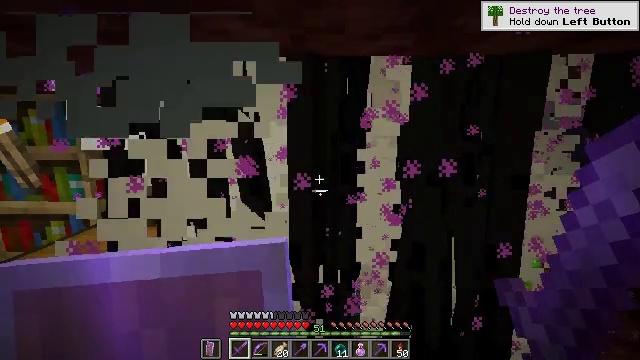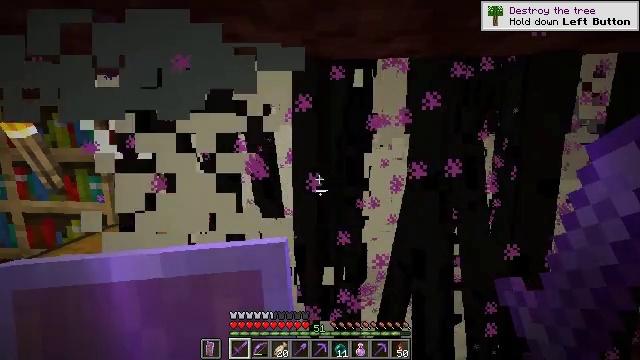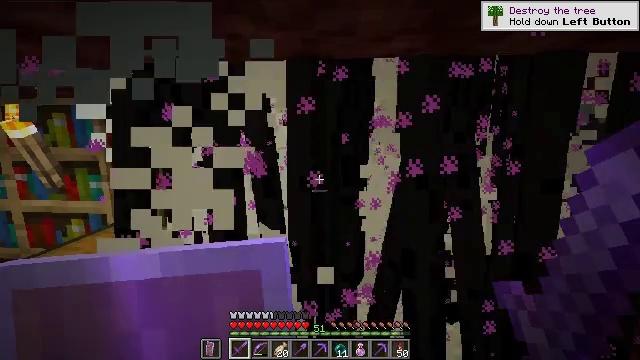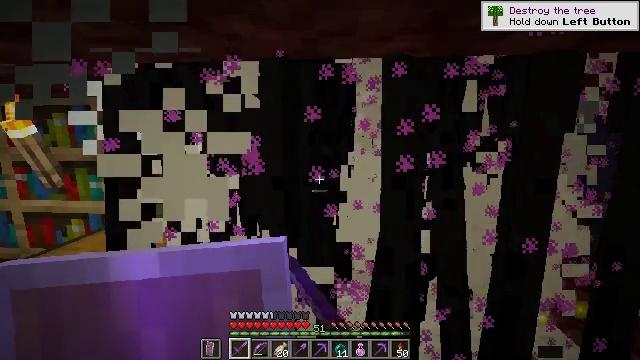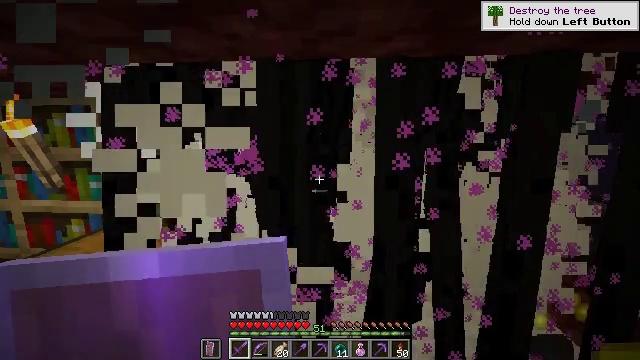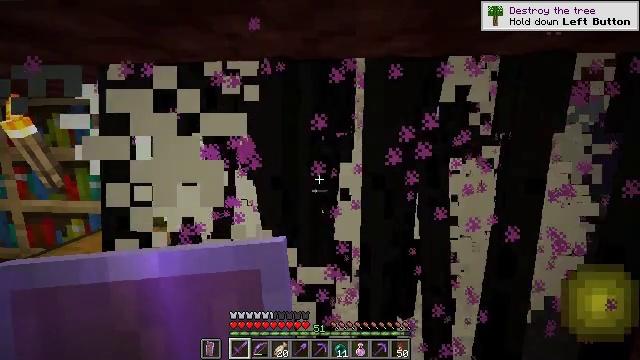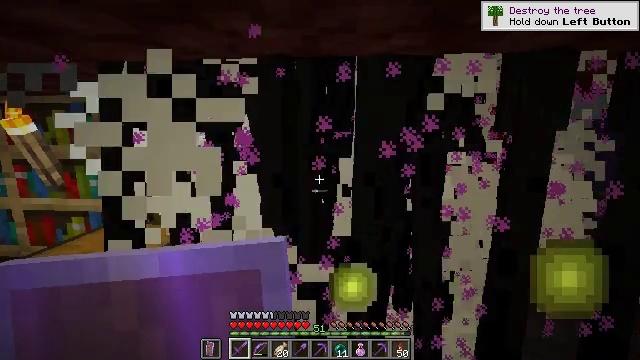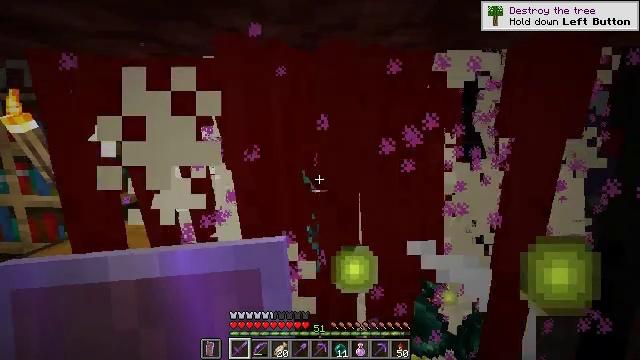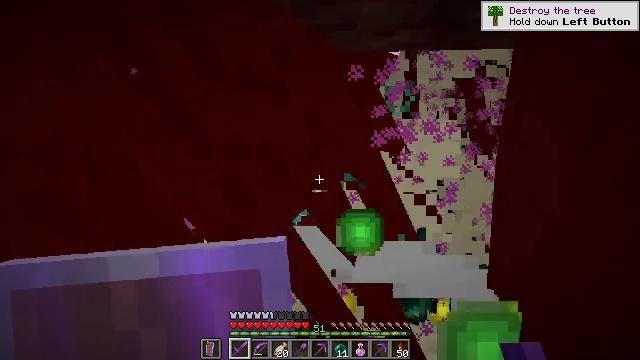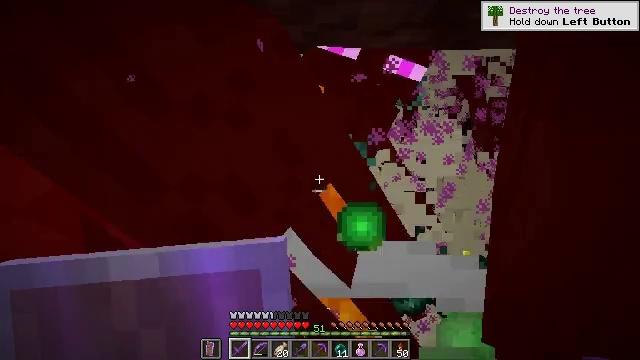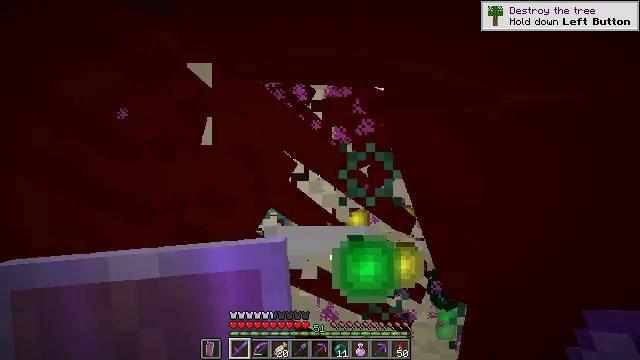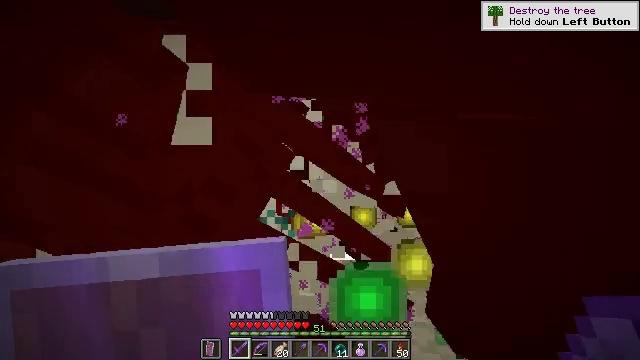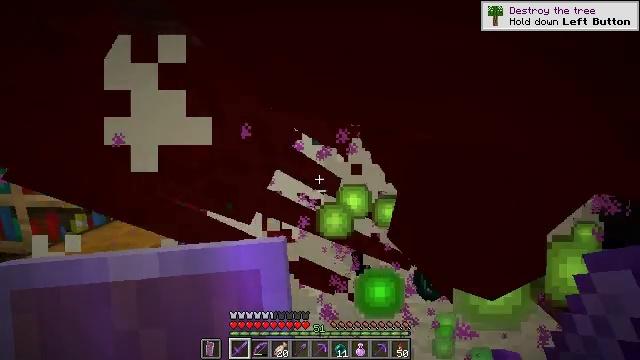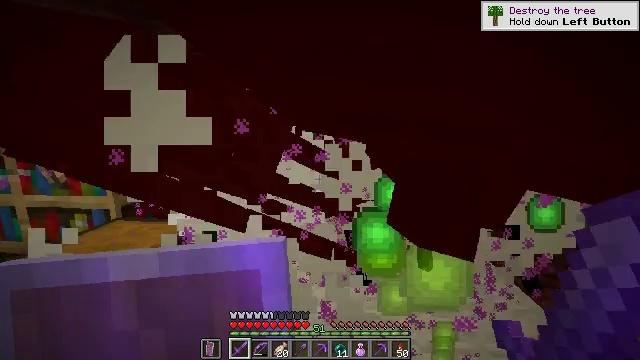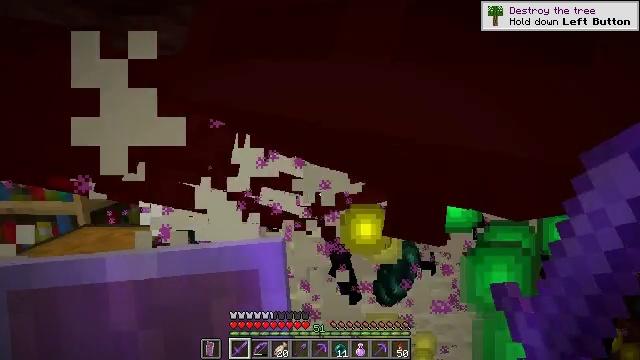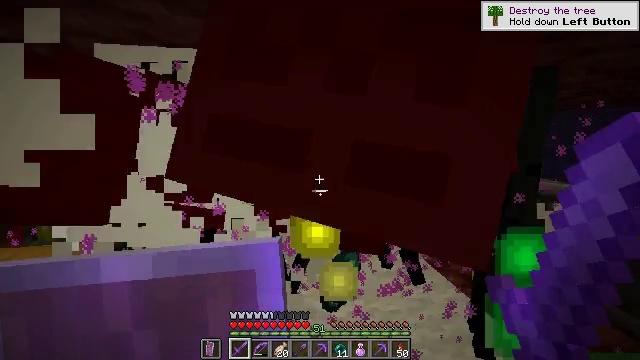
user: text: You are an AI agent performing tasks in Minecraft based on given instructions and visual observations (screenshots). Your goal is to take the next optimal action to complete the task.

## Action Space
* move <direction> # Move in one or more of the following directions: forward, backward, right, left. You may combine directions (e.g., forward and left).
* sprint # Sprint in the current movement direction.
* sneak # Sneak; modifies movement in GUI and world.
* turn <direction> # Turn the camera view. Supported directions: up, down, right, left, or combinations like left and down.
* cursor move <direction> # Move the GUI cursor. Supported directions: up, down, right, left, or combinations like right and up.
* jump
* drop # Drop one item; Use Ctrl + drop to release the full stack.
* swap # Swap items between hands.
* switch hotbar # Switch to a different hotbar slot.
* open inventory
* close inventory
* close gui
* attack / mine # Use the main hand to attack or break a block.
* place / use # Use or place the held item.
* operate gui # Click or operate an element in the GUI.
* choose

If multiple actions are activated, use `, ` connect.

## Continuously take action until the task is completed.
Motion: motion action
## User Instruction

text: Hunt the enderman.
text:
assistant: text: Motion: turn left
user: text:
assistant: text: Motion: attack / mine
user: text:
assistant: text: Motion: attack / mine
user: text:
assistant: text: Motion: attack / mine
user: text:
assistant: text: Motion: attack / mine
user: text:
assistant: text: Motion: attack / mine
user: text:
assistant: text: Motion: no_op
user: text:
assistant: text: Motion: no_op
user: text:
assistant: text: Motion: no_op
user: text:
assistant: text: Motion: no_op
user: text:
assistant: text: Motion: no_op
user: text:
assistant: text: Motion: no_op
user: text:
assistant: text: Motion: no_op
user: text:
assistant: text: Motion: turn right
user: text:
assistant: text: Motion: turn right
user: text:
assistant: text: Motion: turn right
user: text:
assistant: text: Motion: no_op
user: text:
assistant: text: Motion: no_op
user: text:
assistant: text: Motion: no_op
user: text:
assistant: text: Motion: no_op
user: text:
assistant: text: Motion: no_op
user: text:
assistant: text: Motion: no_op
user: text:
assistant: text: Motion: turn right
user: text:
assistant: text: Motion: turn right and up
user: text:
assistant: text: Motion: turn right
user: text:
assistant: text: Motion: turn right
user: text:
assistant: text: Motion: no_op
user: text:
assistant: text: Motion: turn left
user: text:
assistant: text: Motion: turn left
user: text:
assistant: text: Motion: no_op